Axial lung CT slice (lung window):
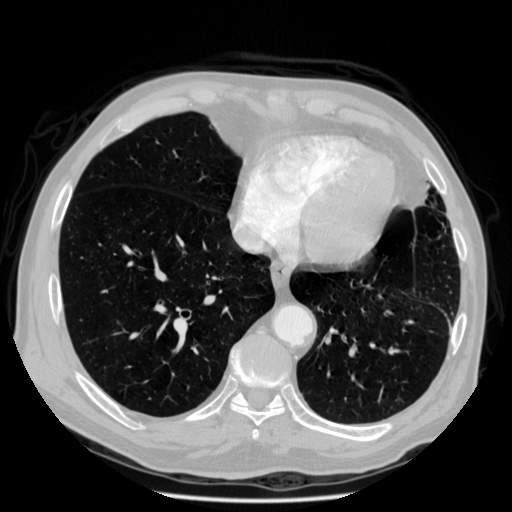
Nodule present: no